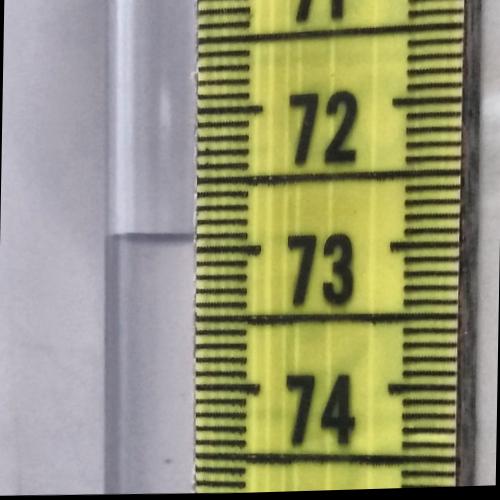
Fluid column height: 72.9 cm